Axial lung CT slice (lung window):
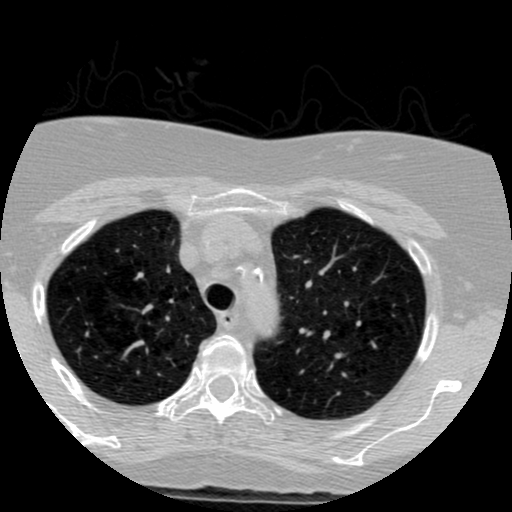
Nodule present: no